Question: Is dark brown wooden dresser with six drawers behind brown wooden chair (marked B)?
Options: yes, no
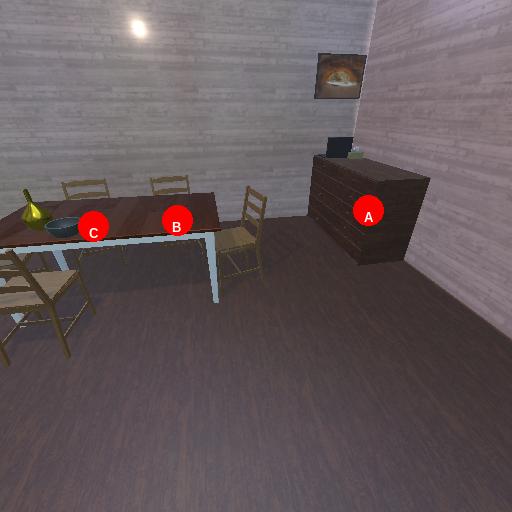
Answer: yes